Question: I want to td element align by col.
'''
<table>
<tr>
<td>GCAUCCGGGUUGAGUGC</td>
</tr>
<tr>
<td>...(((())))).....</td>
</tr>
</table>
'''
but the result is:
> GCAUCCGGGUUGAGUGC
...(((())))).....
The two row elements is not aligned by col, like this:

How can I do that?
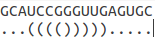
Answer: '''
<table border="0" style="font-family:Courier, monospace;">
<tr>
<td>GCAUCCGGGUUGAGUGC</td>
</tr>
<tr>
<td>...(((())))).....</td>
</tr>
</table>
'''